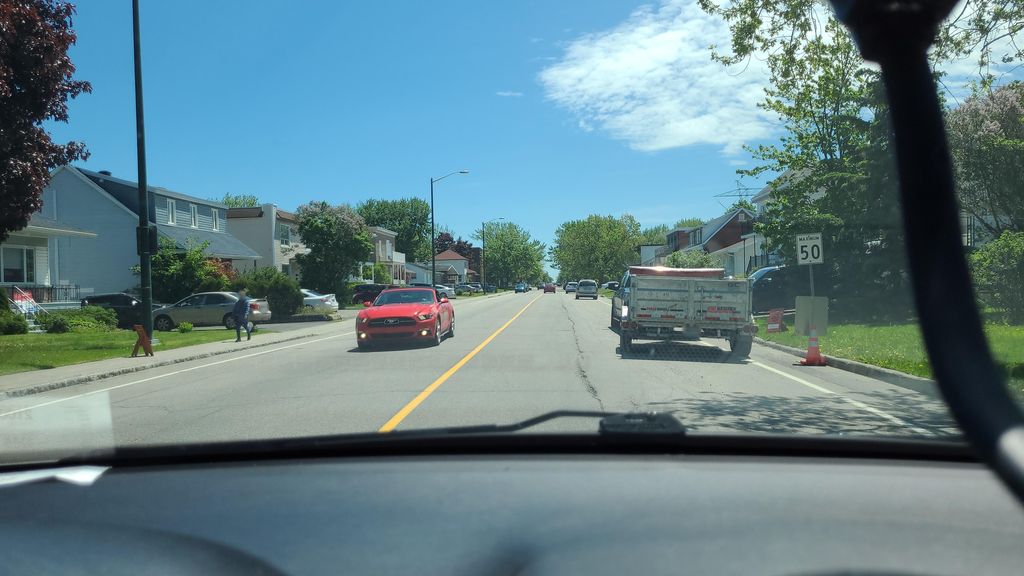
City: quebec_city